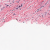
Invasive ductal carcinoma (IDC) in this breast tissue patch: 0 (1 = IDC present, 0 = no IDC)